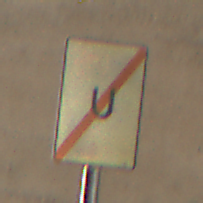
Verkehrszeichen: EndeUmleitung
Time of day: Midday
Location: Roofed (Tunnel)
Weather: NotSpecified
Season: NotSpecified
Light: Natural